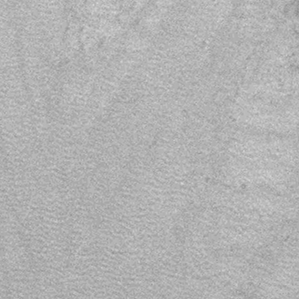
Label: frost